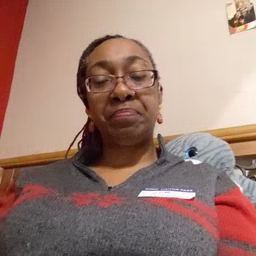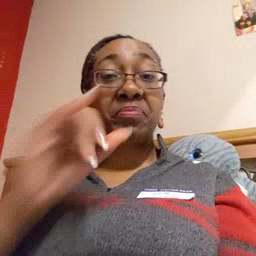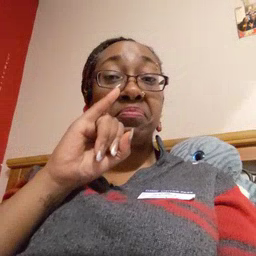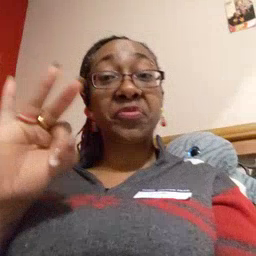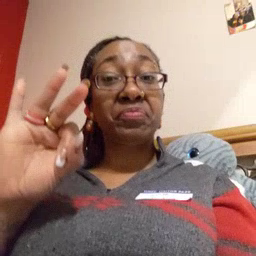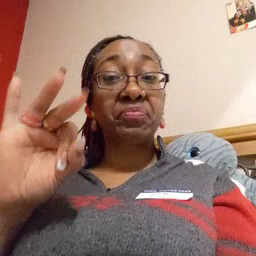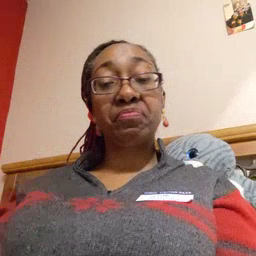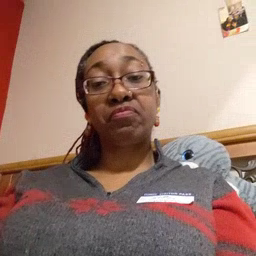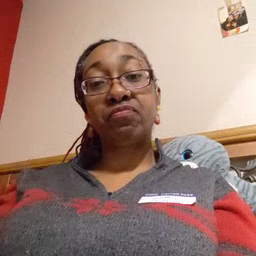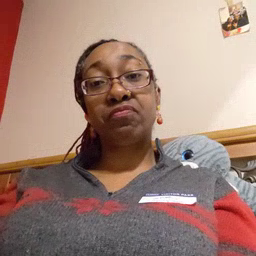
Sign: if